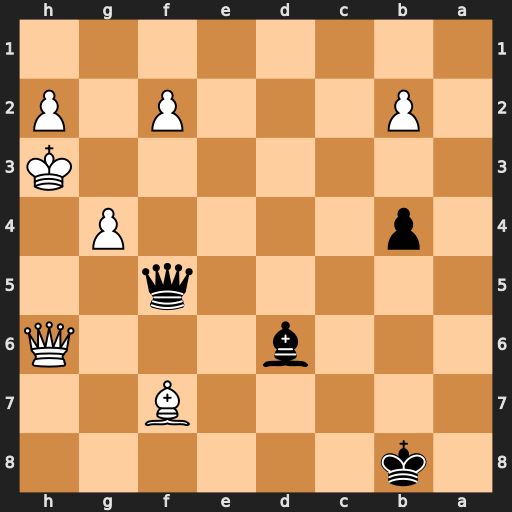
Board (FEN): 1k6/5B2/3b3Q/5q2/1p4P1/7K/1P3P1P/8
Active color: b
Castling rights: -
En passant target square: -
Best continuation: Qf3+ Kh4 Qxf2+ Kh5 Qxf7+